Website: home-depot
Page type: review-order
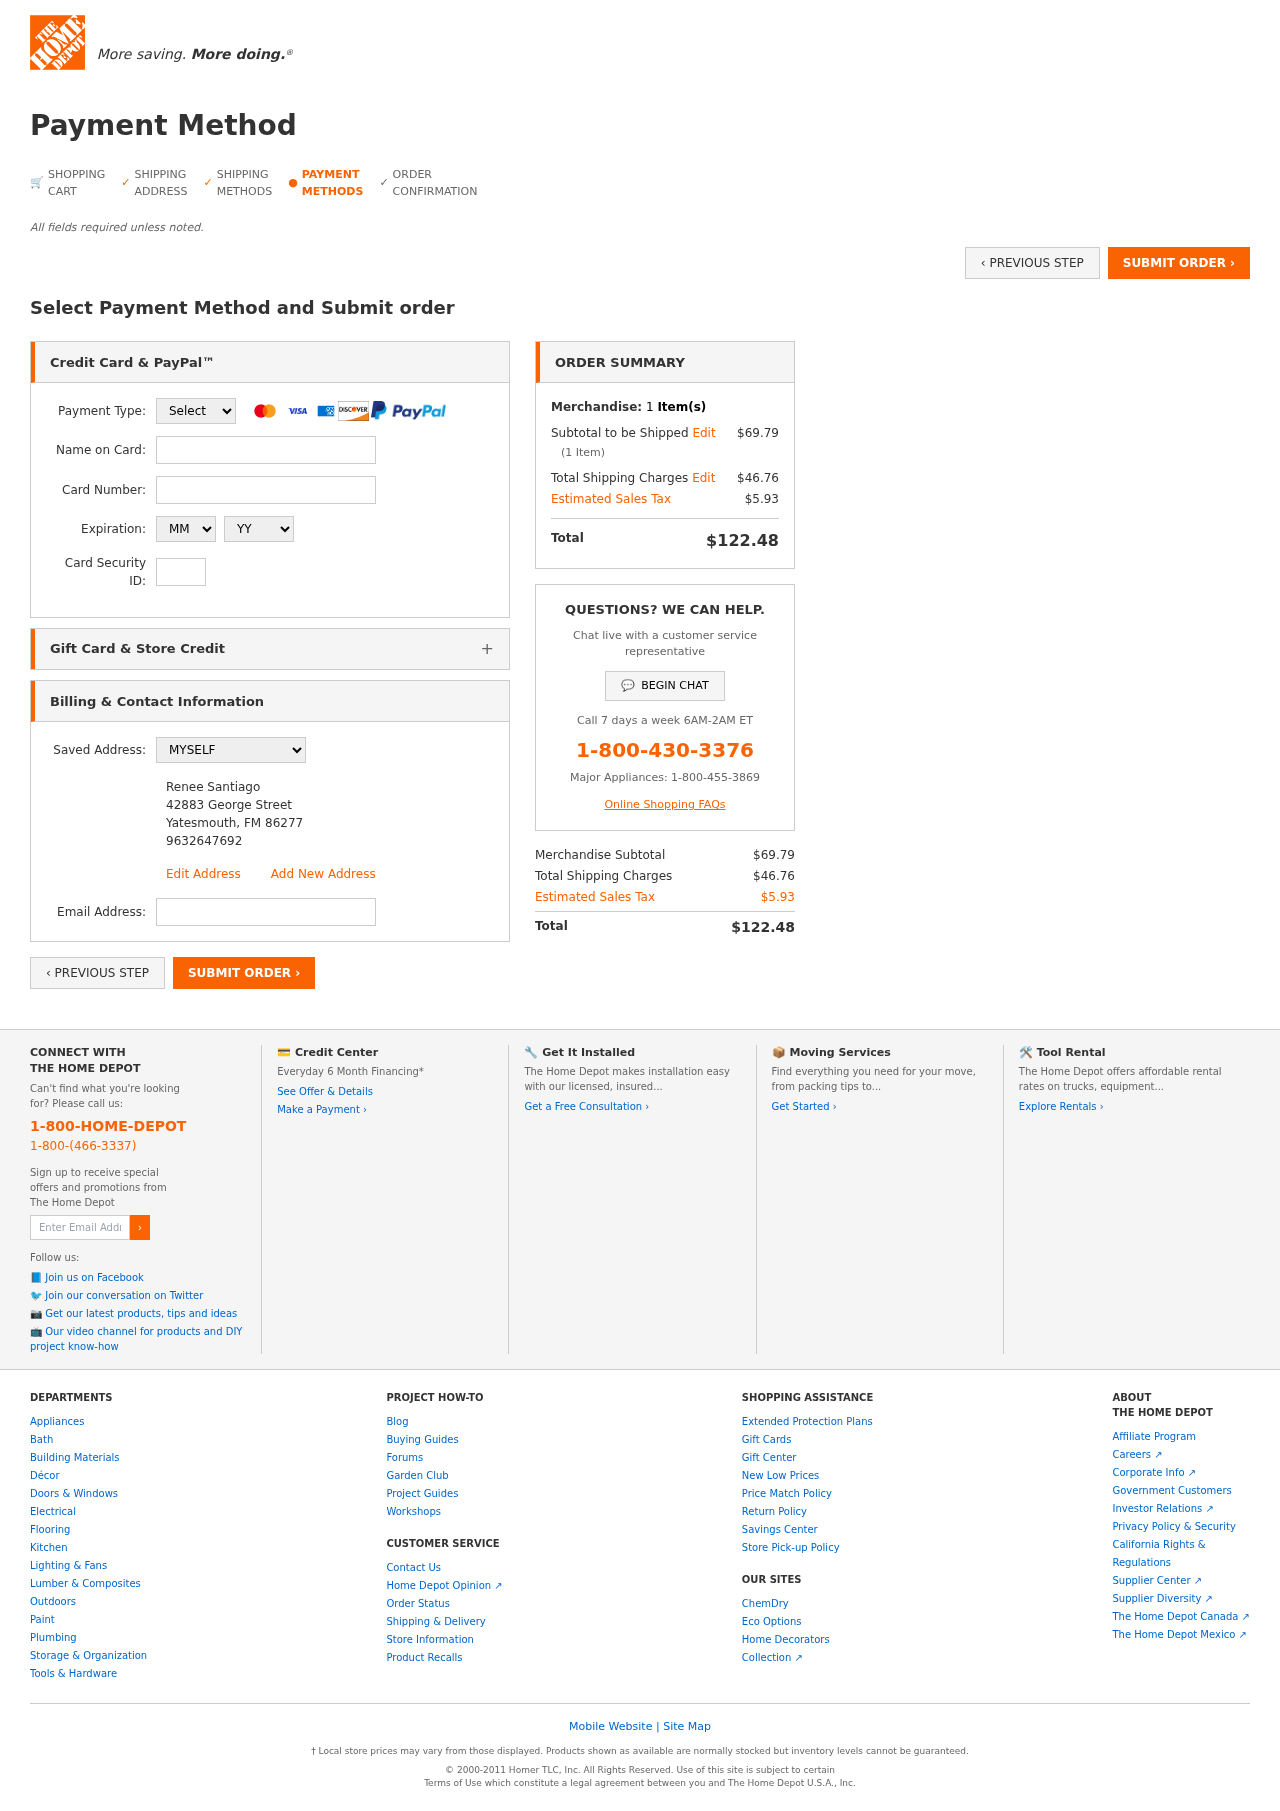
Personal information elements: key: PII_CARD_CVV
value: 7638
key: PII_CARD_EXPIRY_MONTH
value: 06
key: PII_CARD_EXPIRY_YEAR
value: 29
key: PII_CARD_NUMBER
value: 3481 5228 8204 977
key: PII_CARD_TYPE
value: American Express
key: PII_EMAIL
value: rsantiago@gmail.com
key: PII_FULLNAME
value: Renee Santiago
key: PII_FULLNAME2
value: Renee Santiago
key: PII_STREET2
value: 42883 George Street
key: PII_CITY2
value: Yatesmouth
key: PII_STATE_ABBR2
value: FM
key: PII_POSTCODE2
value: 86277
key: PII_PHONE2
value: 9632647692
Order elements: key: ORDER_NUM_ITEMS
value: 1
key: ORDER_SUBTOTAL
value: $69.79
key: ORDER_NUM_ITEMS2
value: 1
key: ORDER_SHIPPING_COST
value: $46.76
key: ORDER_TAX
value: $5.93
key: ORDER_TOTAL
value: $122.48
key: ORDER_SUBTOTAL2
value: $69.79
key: ORDER_SHIPPING_COST2
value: $46.76
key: ORDER_TAX2
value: $5.93
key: ORDER_TOTAL2
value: $122.48